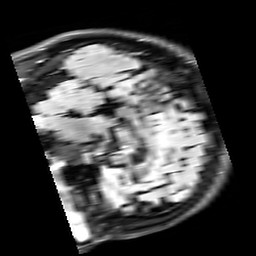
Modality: FLAIR
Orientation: sagittal
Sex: male
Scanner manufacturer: siemens
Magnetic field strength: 3 T
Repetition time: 10 s
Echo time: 0.09 s